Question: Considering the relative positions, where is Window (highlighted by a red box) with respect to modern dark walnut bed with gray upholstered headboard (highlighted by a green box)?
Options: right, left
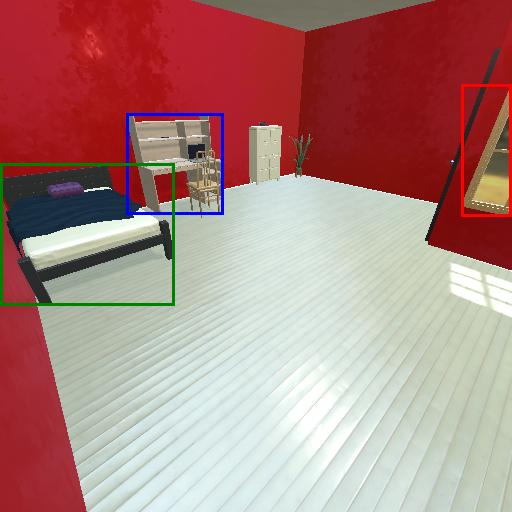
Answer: right